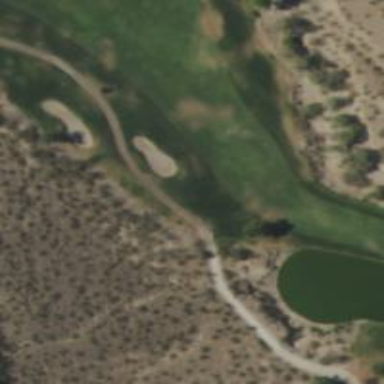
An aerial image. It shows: Area of rough grass used for golf.